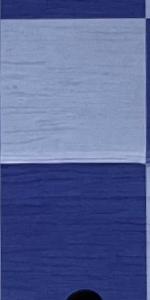
Label: Empty